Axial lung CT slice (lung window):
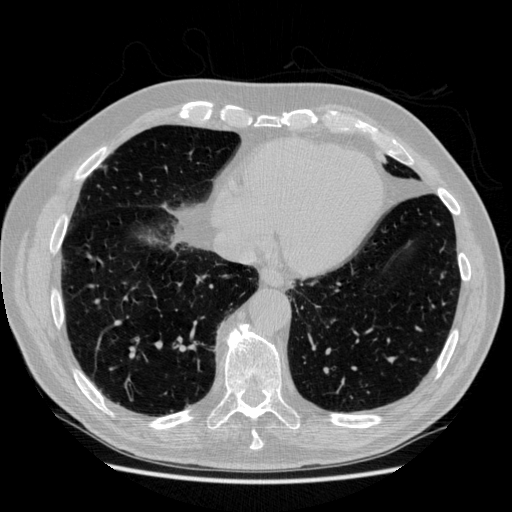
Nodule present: no